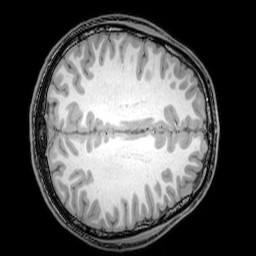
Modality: T1w
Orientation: axial
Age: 21
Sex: male
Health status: healthy
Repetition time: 0.081 s
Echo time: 0.037 s